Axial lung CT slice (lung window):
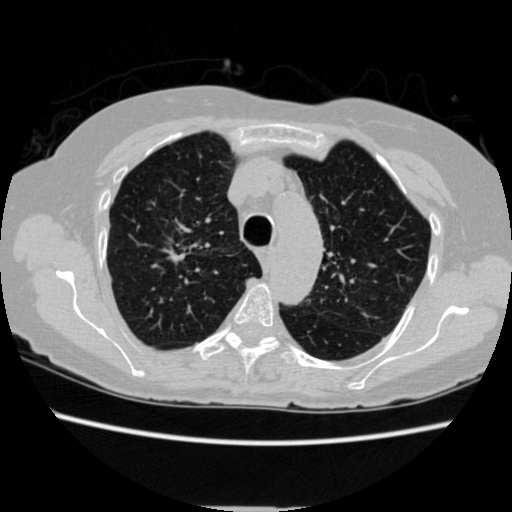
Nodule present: no